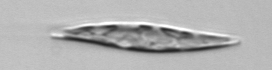
Label: Pleurosigma